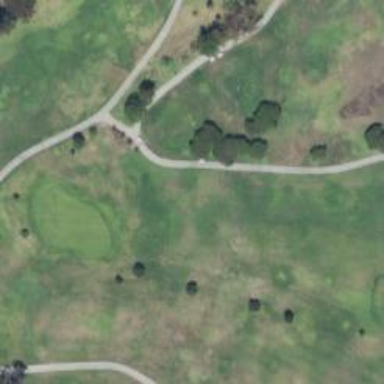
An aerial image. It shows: View of golf hole.